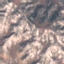
Land use / land cover: HerbaceousVegetation